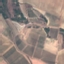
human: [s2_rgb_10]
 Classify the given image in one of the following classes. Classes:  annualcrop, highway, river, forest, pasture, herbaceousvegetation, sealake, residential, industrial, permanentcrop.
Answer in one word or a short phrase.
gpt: PermanentCrop